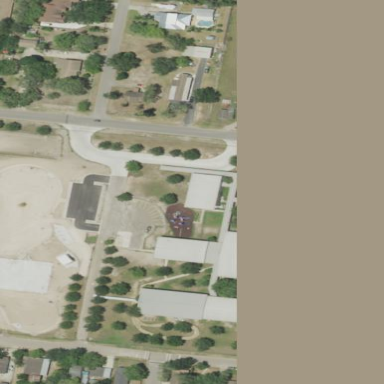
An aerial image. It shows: School.